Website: lowes
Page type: stored-credit-cards
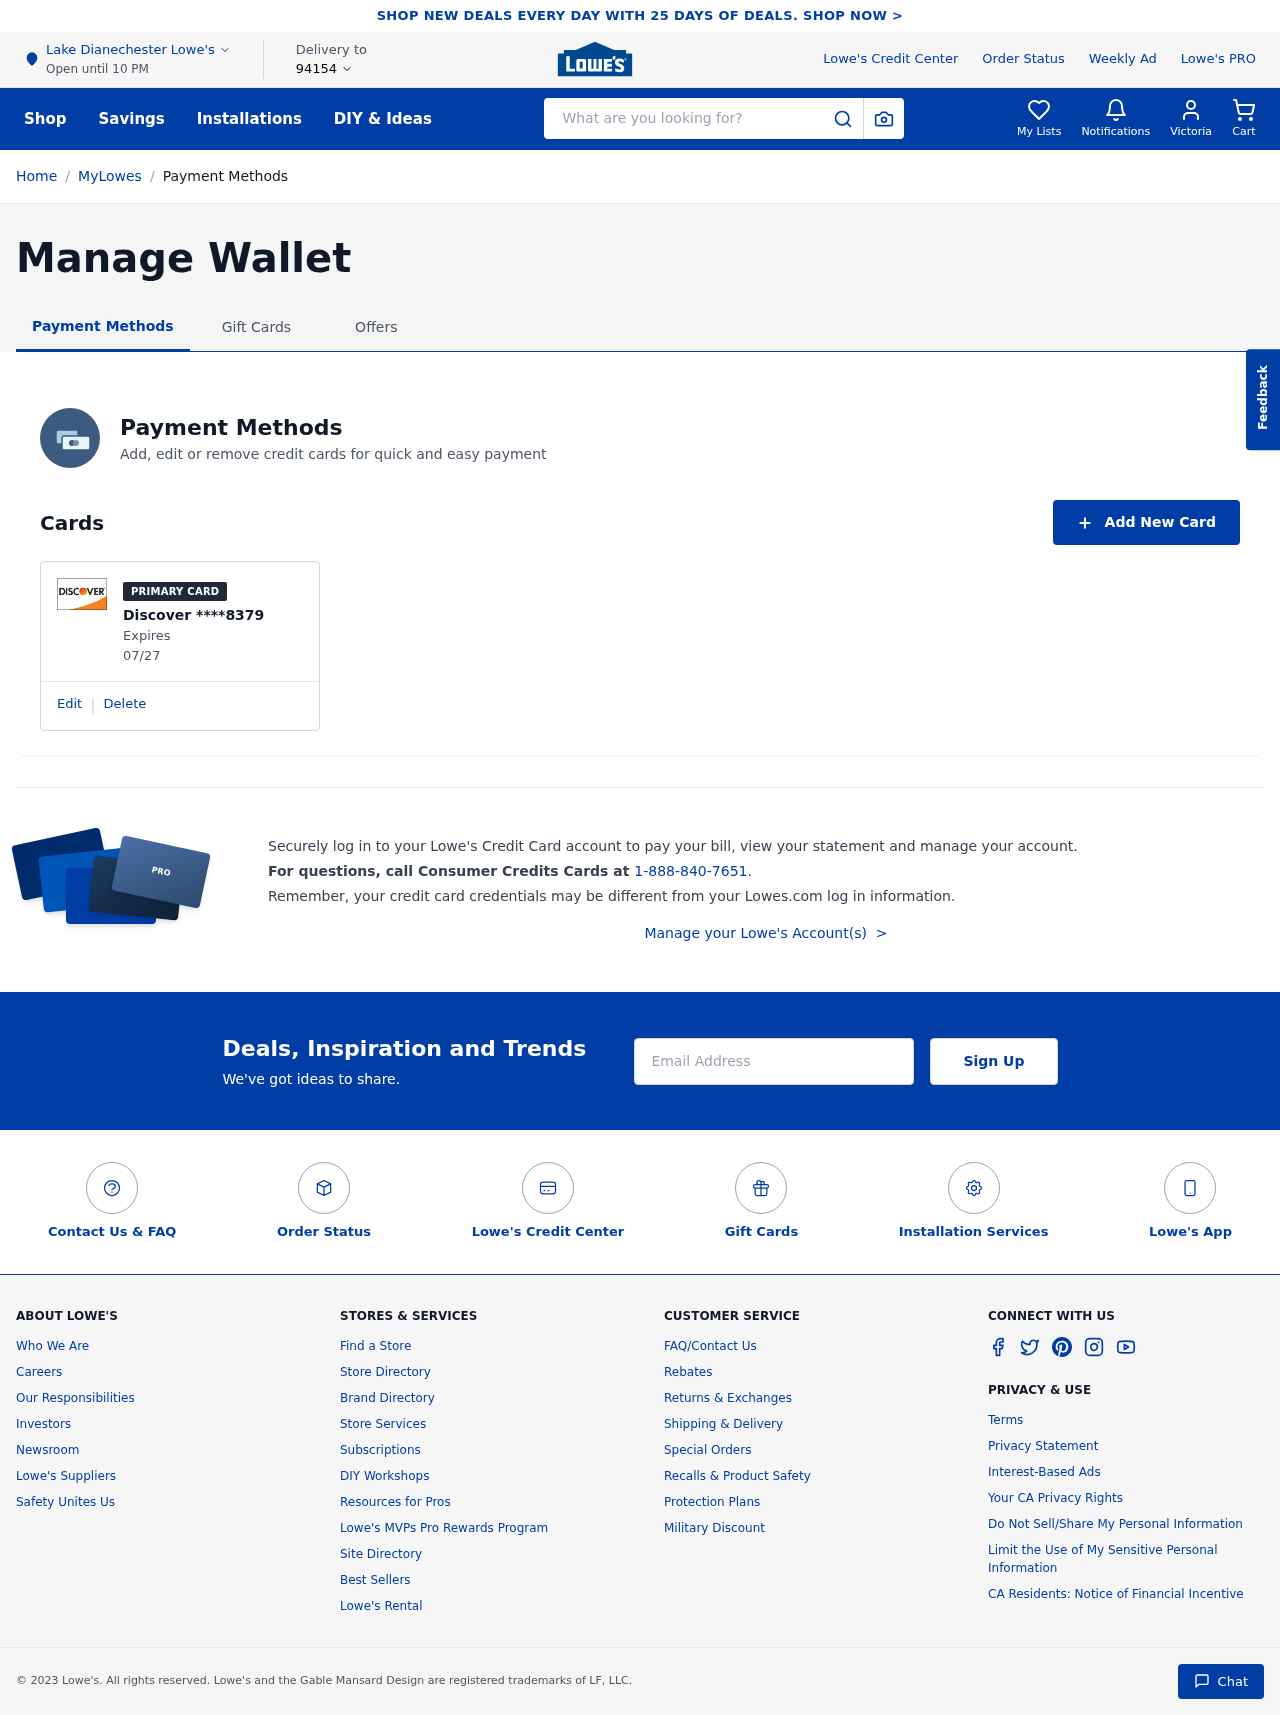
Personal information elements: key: PII_CARD_EXPIRY
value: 07/27
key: PII_CARD_LAST4
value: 8379
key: PII_CARD_TYPE
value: Discover
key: PII_CITY
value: Lake Dianechester
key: PII_EMAIL
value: victoria.weaver@hotmail.com
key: PII_FIRSTNAME
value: Victoria
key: PII_POSTCODE
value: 94154
Search elements: key: HEADER_SEARCH
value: What are you looking for?